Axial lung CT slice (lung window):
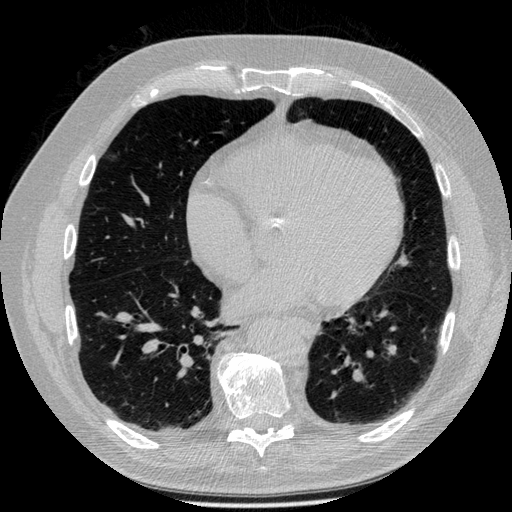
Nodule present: no